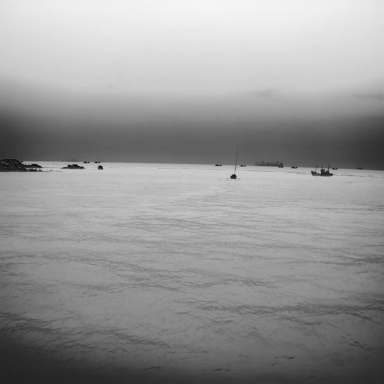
There is a sailboat in the infrared image.